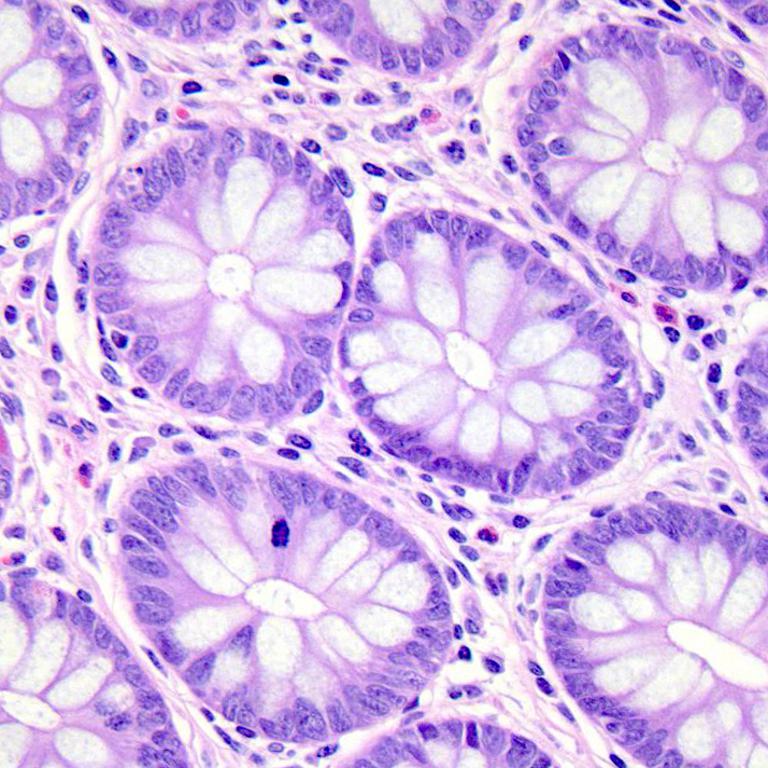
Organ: colon
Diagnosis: benign